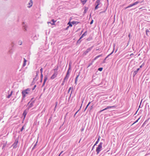
Tumor epithelial tissue: no
Tumor-associated stroma tissue: yes
Normal tissue: no